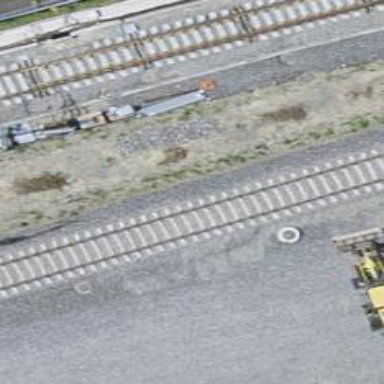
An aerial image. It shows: Railway signal.